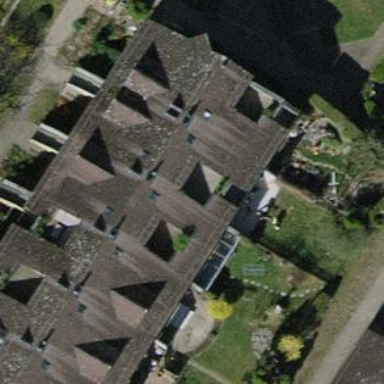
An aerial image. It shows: Terrace building.